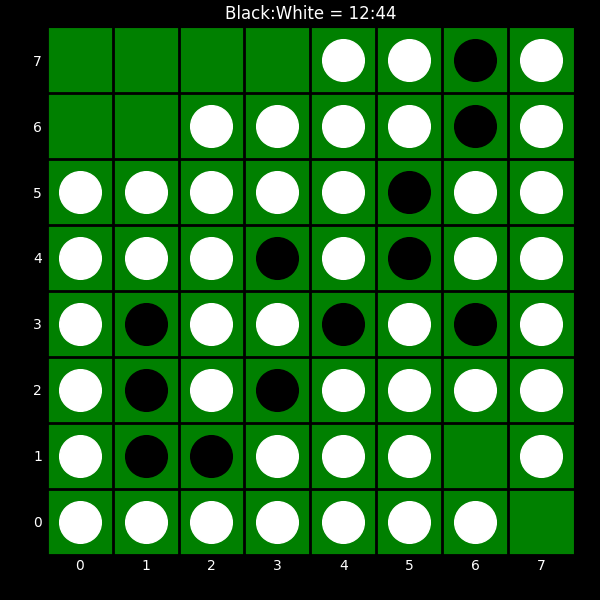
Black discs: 12
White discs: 44